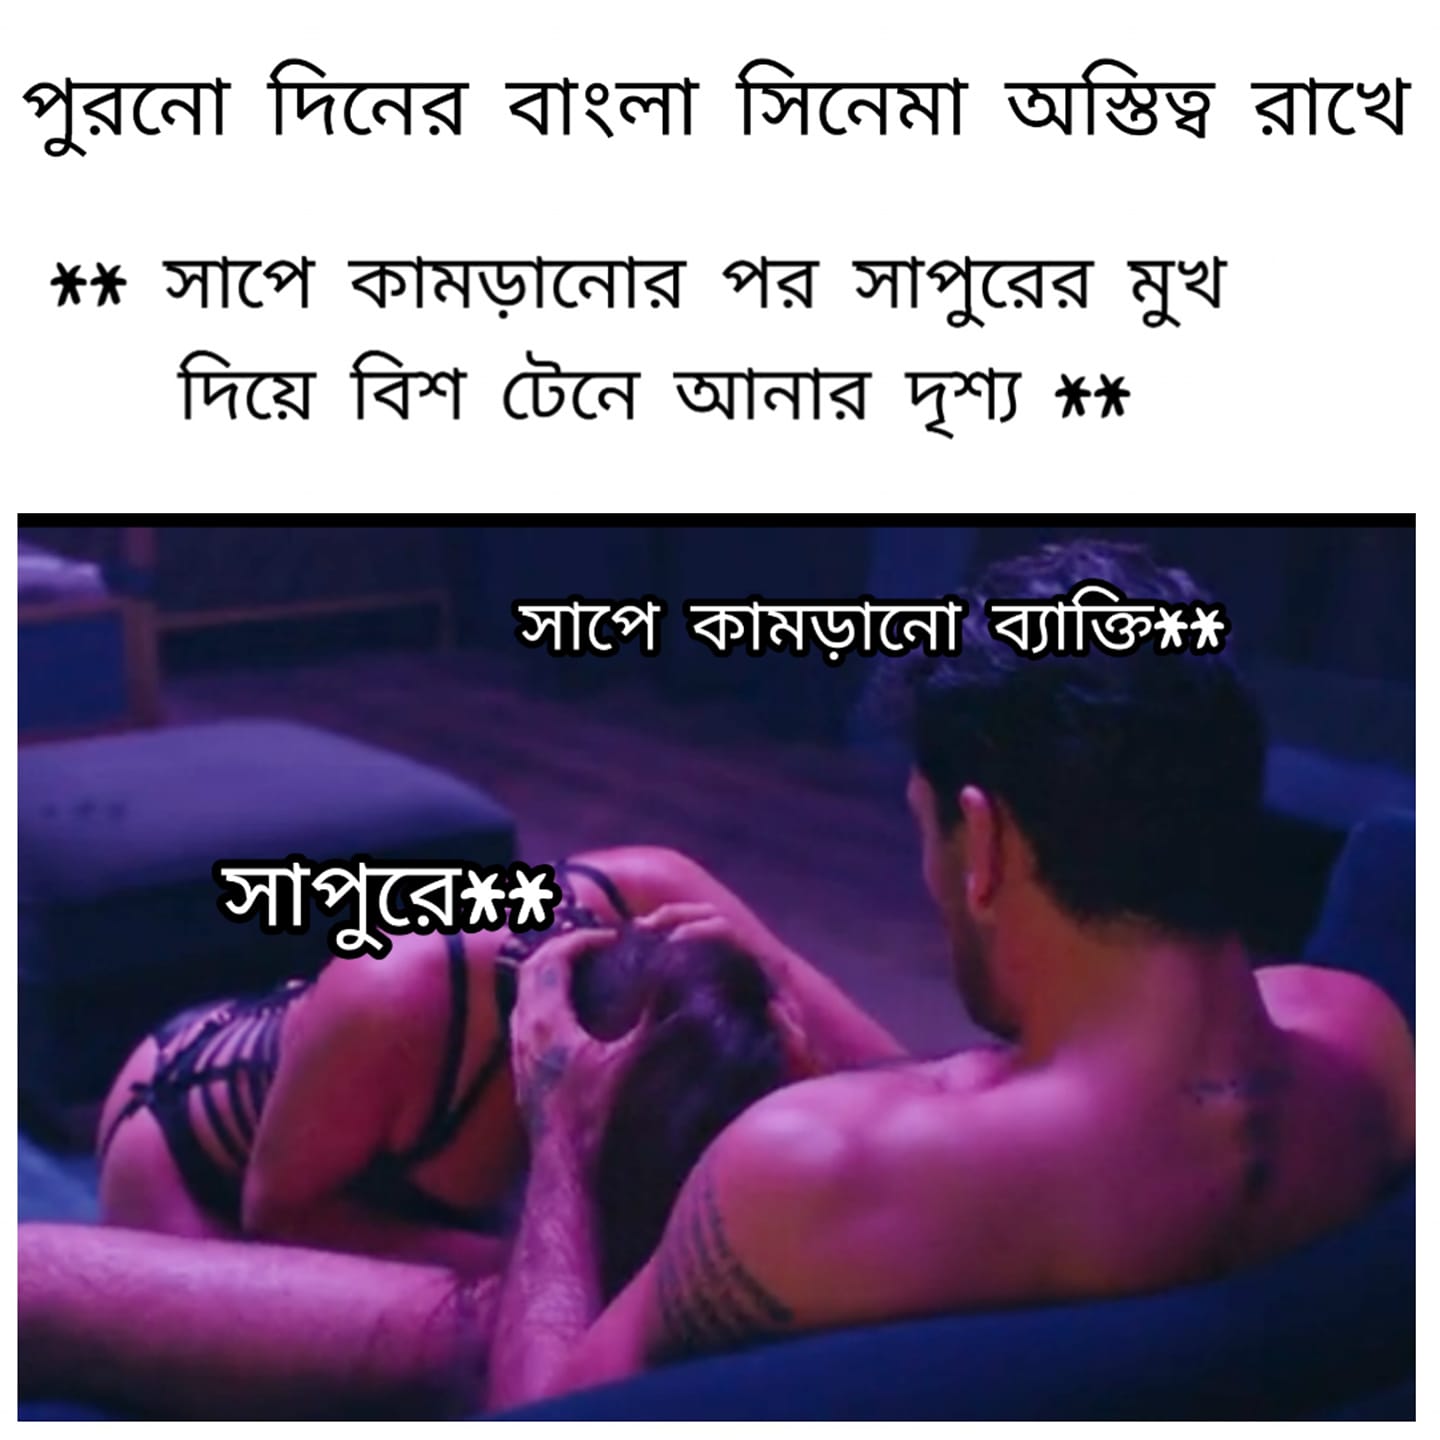
Caption:  পুরনো দিনের বাংলা সিনেমা অস্তিত্ব রাখে      * সাপে কামড়ানোর পর সাপুরের মুখ দিয়ে বিশ টেনে আনার দৃশ্য **     সাপে কামড়ানো ব্যাক্তি **    সাপুরে **
Label: hate